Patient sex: F
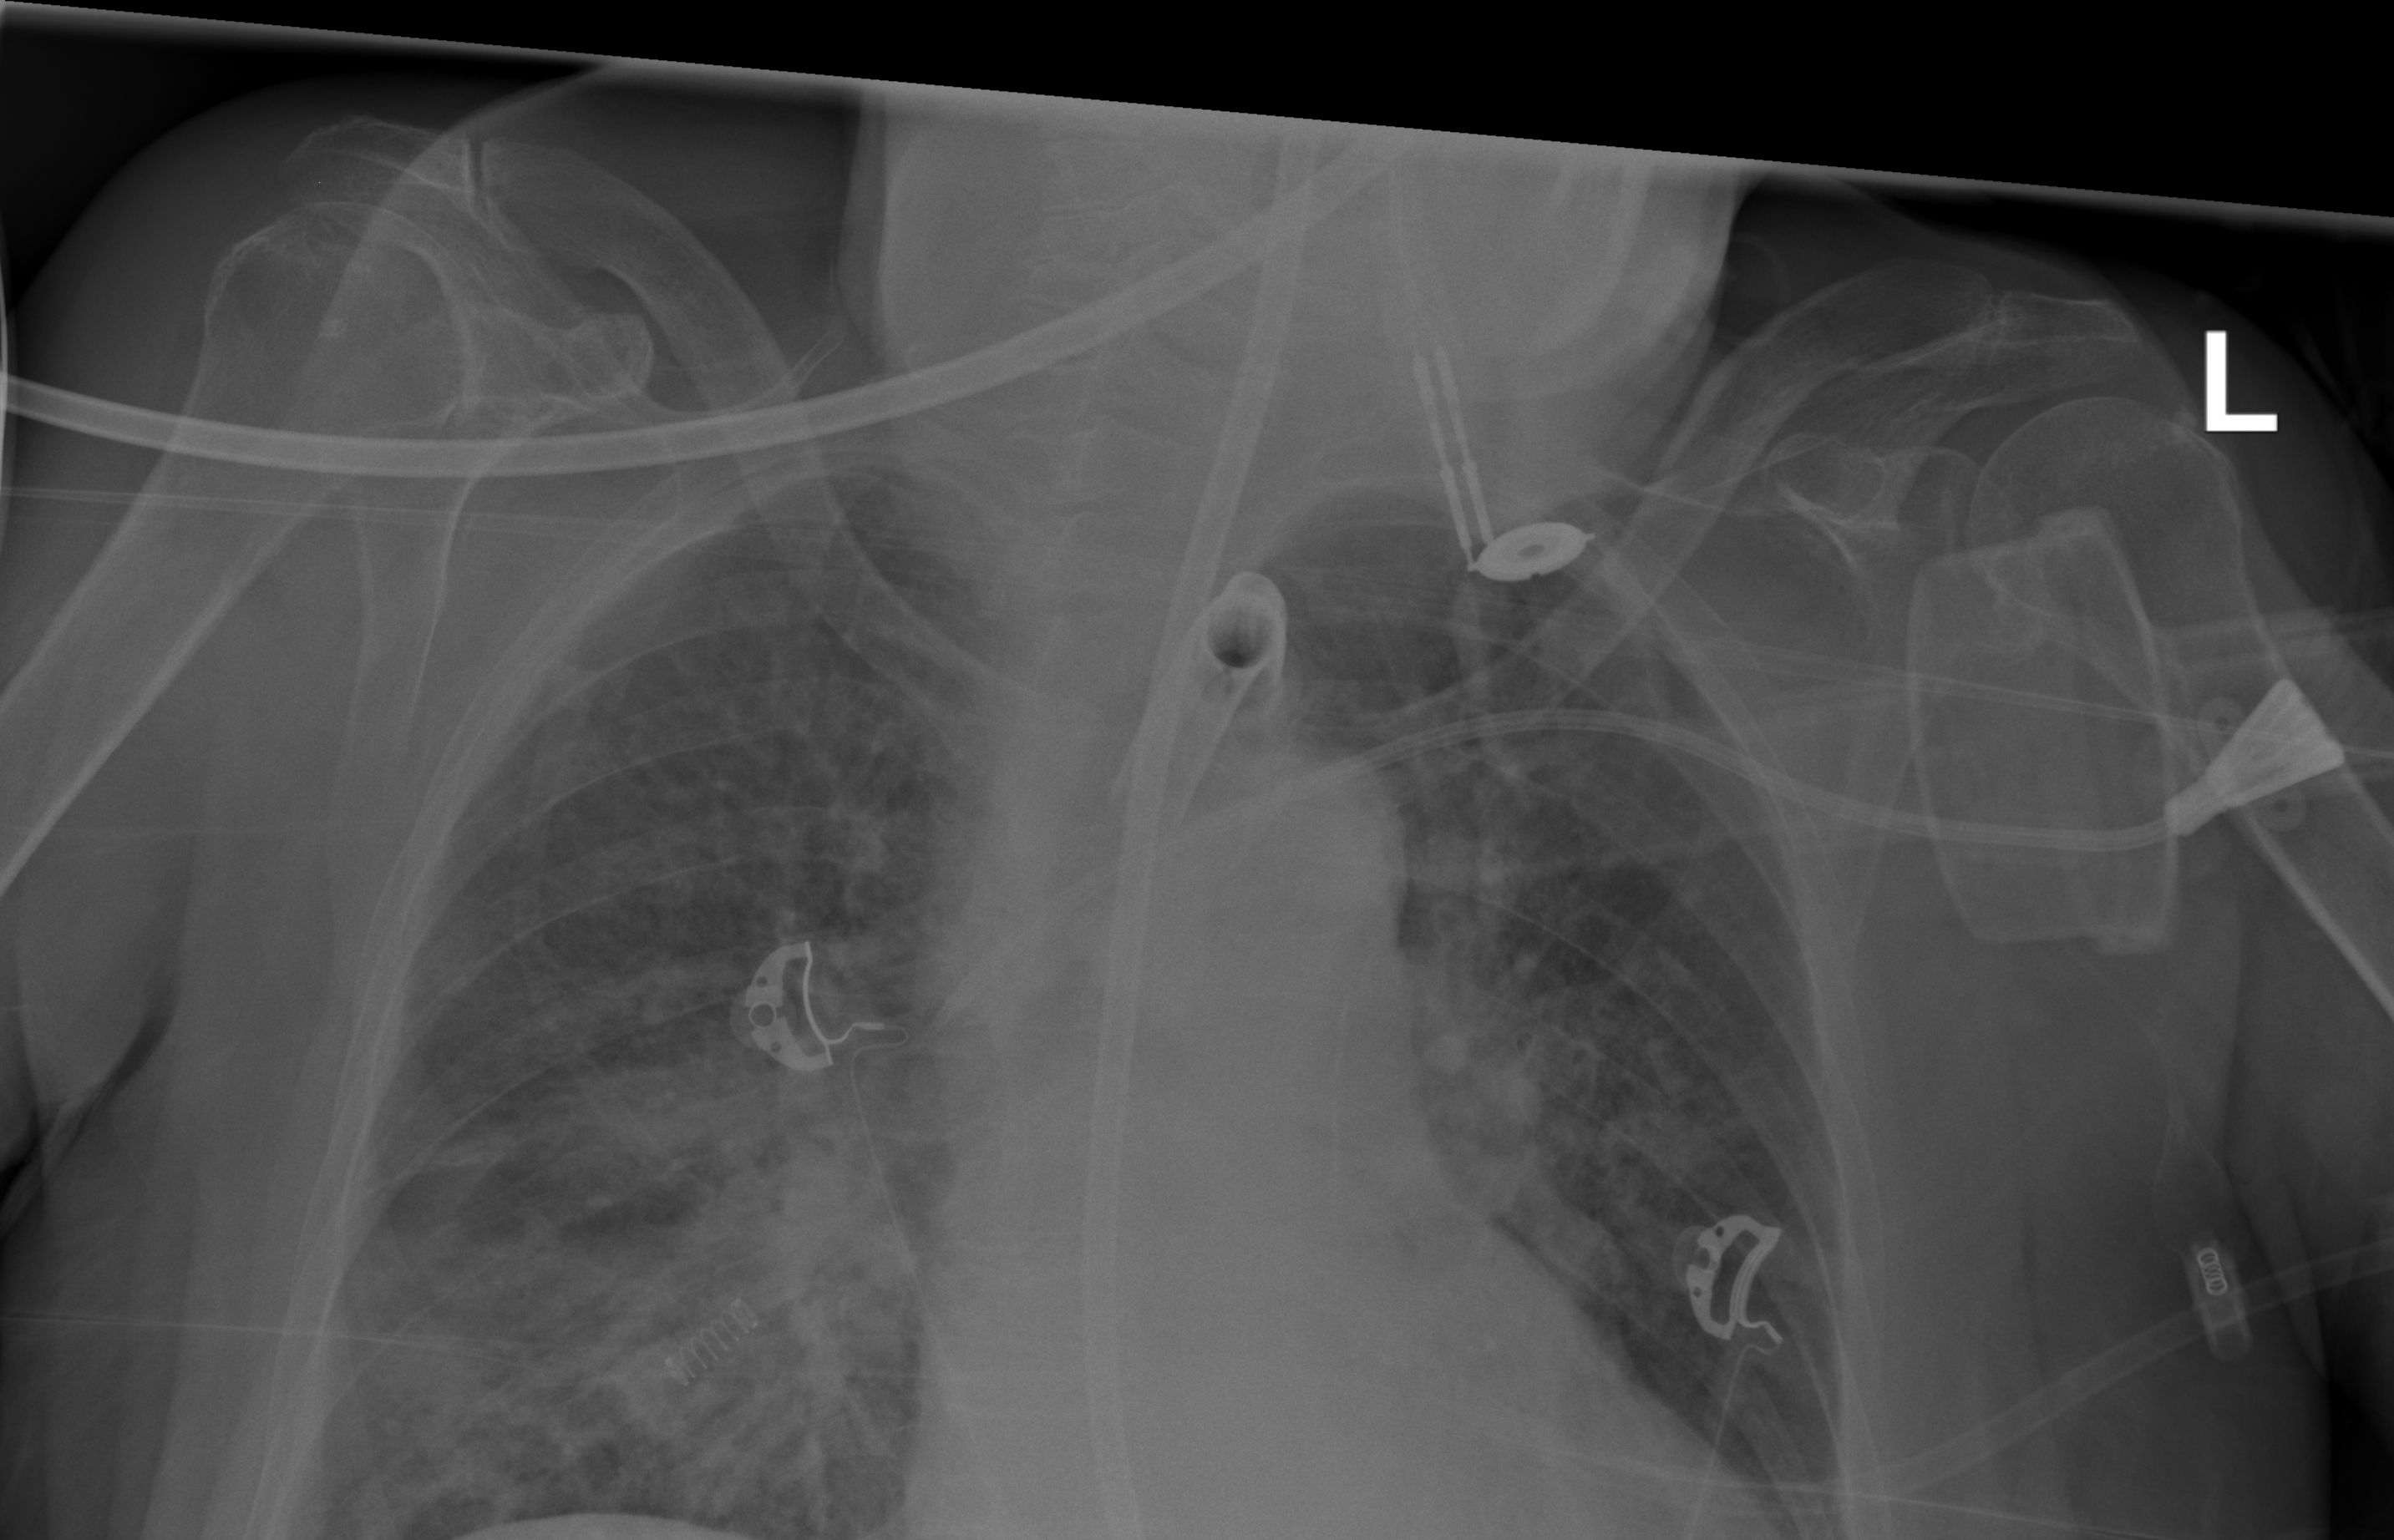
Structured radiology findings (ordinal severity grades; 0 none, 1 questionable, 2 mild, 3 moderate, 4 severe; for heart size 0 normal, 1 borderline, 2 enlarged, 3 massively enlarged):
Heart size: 2
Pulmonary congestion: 2
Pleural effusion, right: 0
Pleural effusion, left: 0
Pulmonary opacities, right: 3
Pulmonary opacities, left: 2
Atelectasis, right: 3
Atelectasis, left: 2